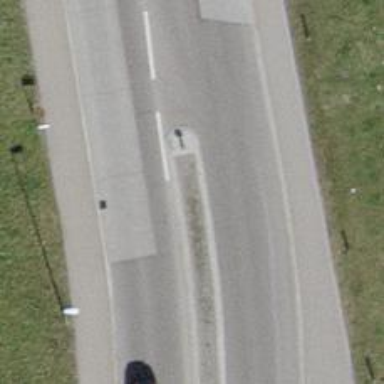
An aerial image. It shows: Bus stop equipped with public transport stop position.